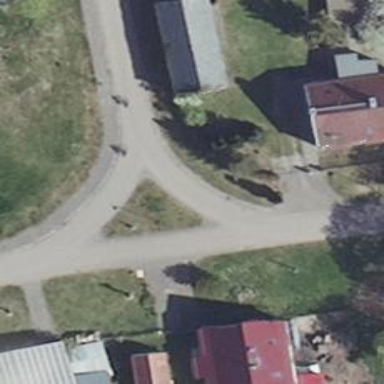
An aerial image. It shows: Residential road with sidewalk on the left.